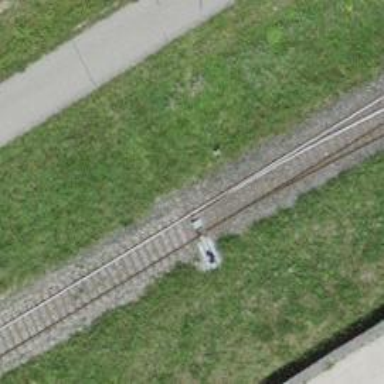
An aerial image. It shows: Railway switch.